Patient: sex F, age 48
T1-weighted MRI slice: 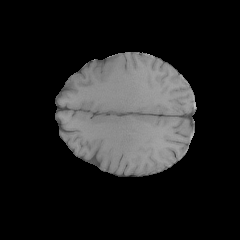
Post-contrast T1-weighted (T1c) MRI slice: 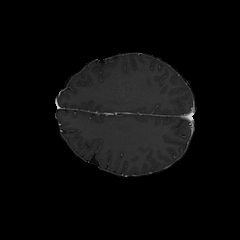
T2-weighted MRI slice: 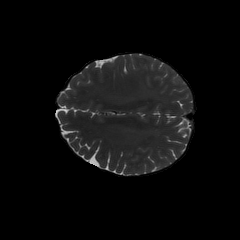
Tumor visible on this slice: no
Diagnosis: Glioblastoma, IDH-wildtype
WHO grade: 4